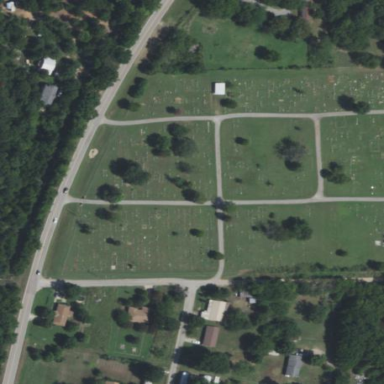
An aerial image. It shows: Cemetery.